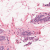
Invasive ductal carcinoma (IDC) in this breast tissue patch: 0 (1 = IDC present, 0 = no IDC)